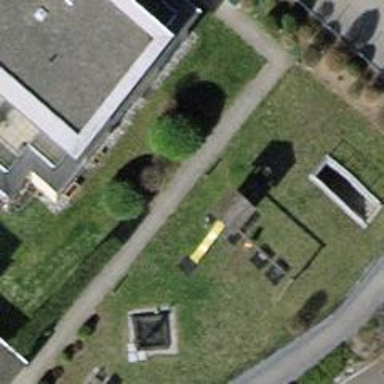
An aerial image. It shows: Playground structure.